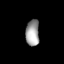
Tissue: lung
Cell type: Myeloid cells
Senescence score: 0.6249
Nuclear area (px): 347
Mean DAPI intensity: 160.061